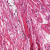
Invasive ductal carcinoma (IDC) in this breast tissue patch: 0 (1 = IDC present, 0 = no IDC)